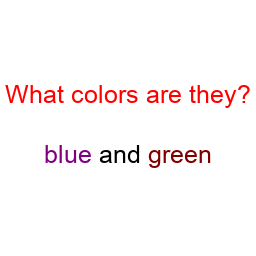
Color: purple, maroon
Color name shown: blue, green
Background color: white
Question text color: red